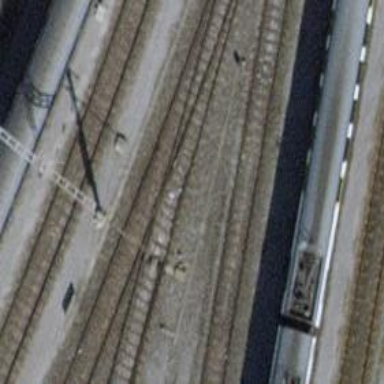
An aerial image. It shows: Railway switch.